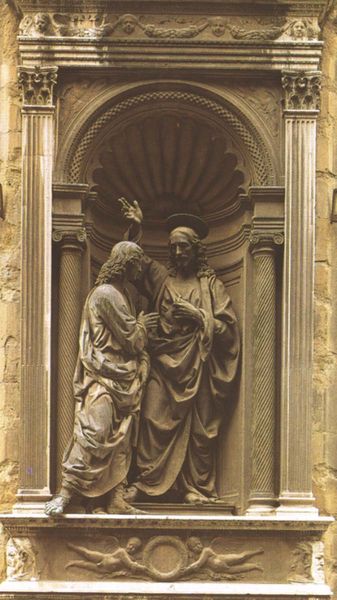
Titel: Christus und der ungläubige Thomas
Künstler: Andrea del Verrocchio
Standort: Florenz, Orsanmichele (EU - I - Toskana)
Schlagwörter: fuß, hand, mann, braun, männer, säule, säulen, gebäude, gesicht, johannes, sockel, stehen, stein, gehen, kirche, figur, gewand, haare, renaissance, engel, engelchen, kanneliert, putto, skulptur, statue, relief, rand, figuren, ornamente, faltenwurf, plastik, zeigen, foto, fotografie, nische, medaillon, kranz, kapitell, portal, heiligenschein, skulpturen, christus, jesus, ionisch, segnen, heiliger, muschel, jünger, putten, heiland, putti, prophet, kapitel, epitaph, segensgestus, predigen, jakobsmuschel, segensgeste, muschelnische, prdigt, überstehen, segnnen